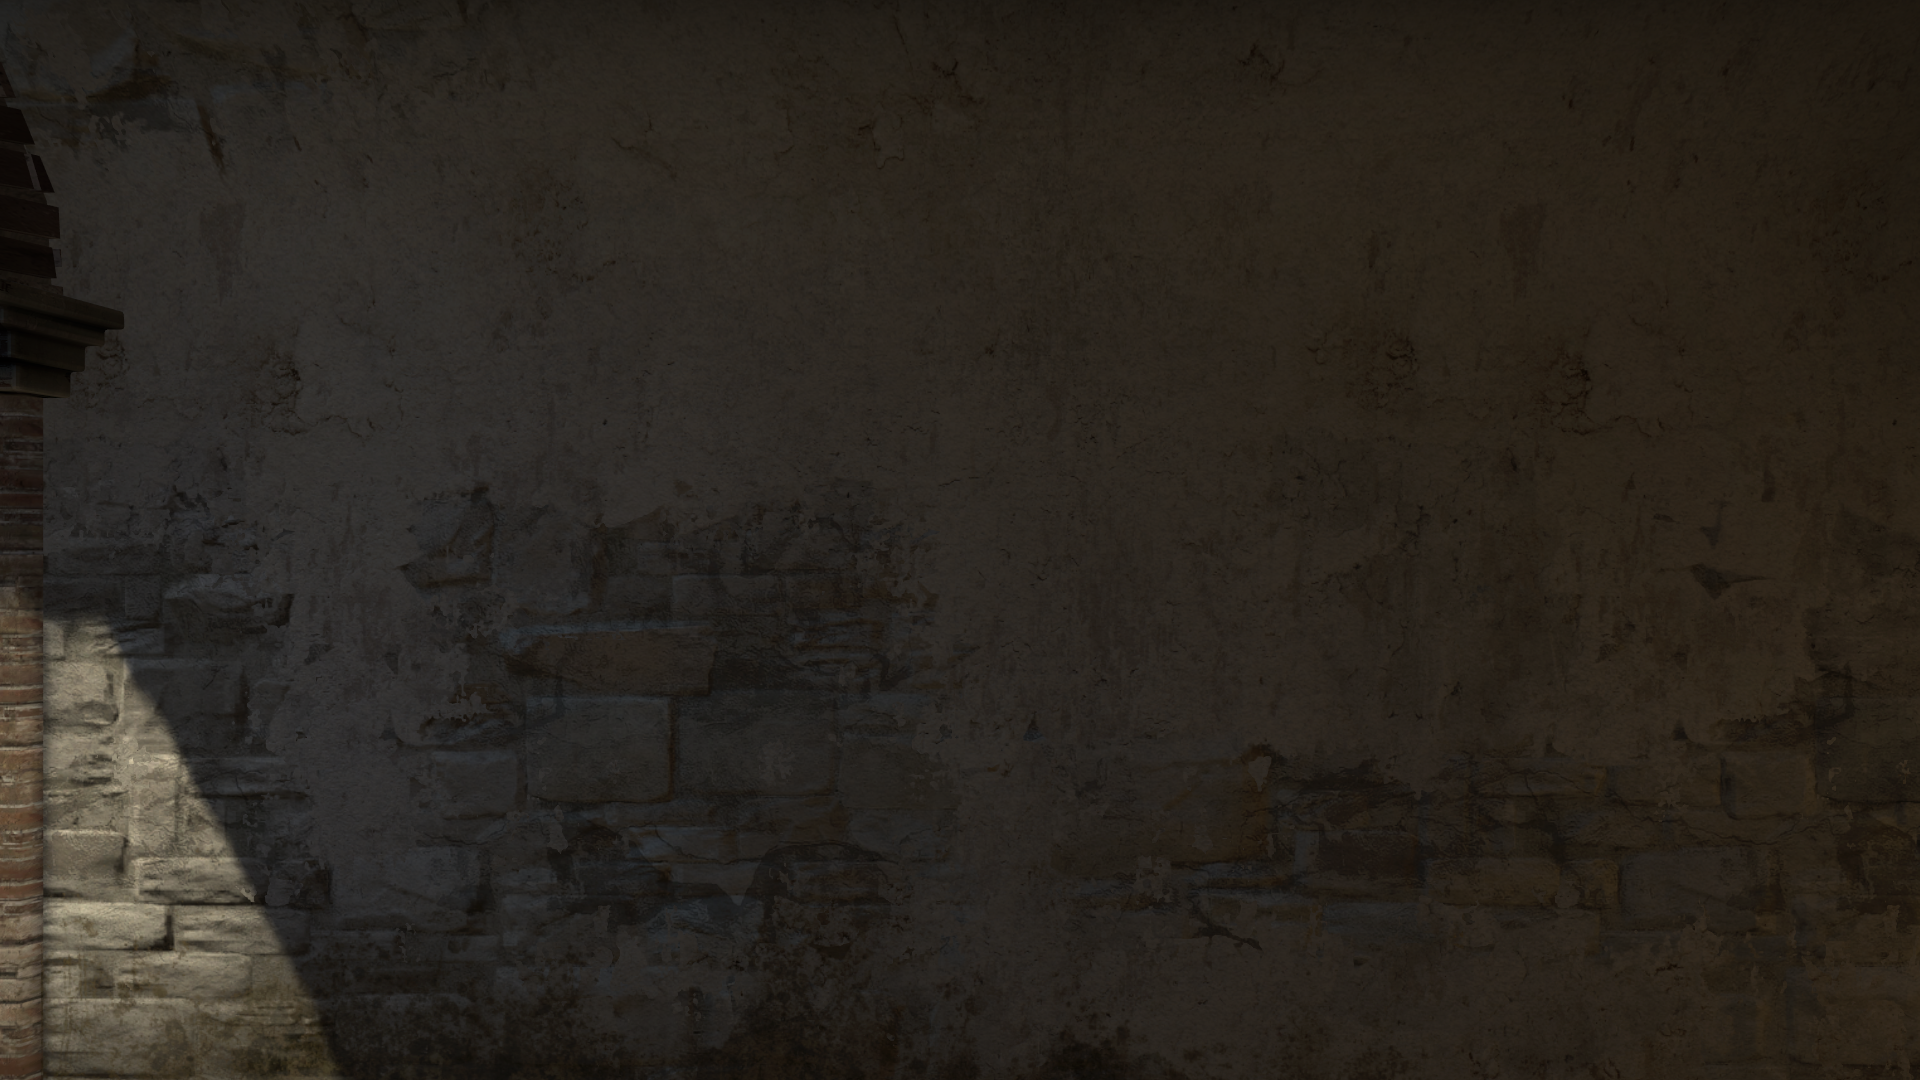
Map: de_inferno